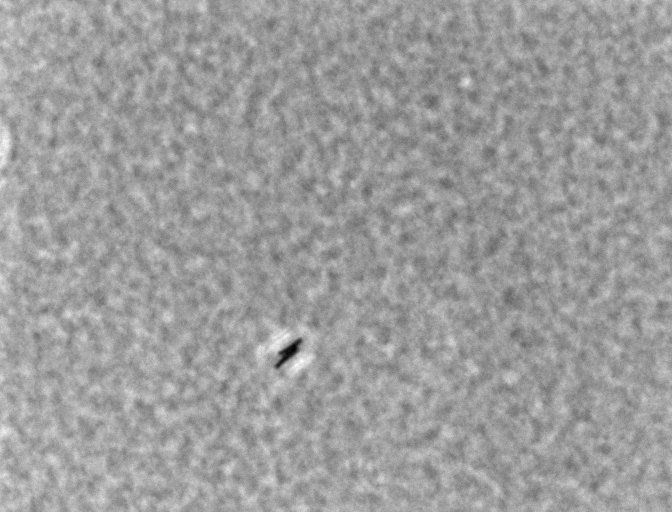
Bacillus coagulans